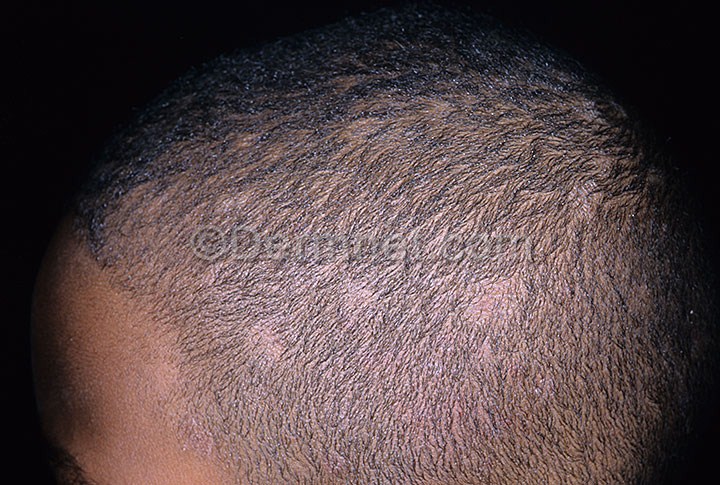
Disease: Tinea Ringworm Candidiasis and other Fungal Infections